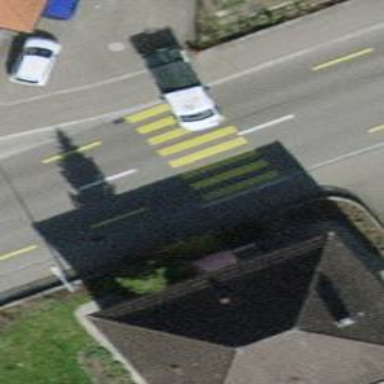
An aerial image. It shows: Zebra crossing on the road.